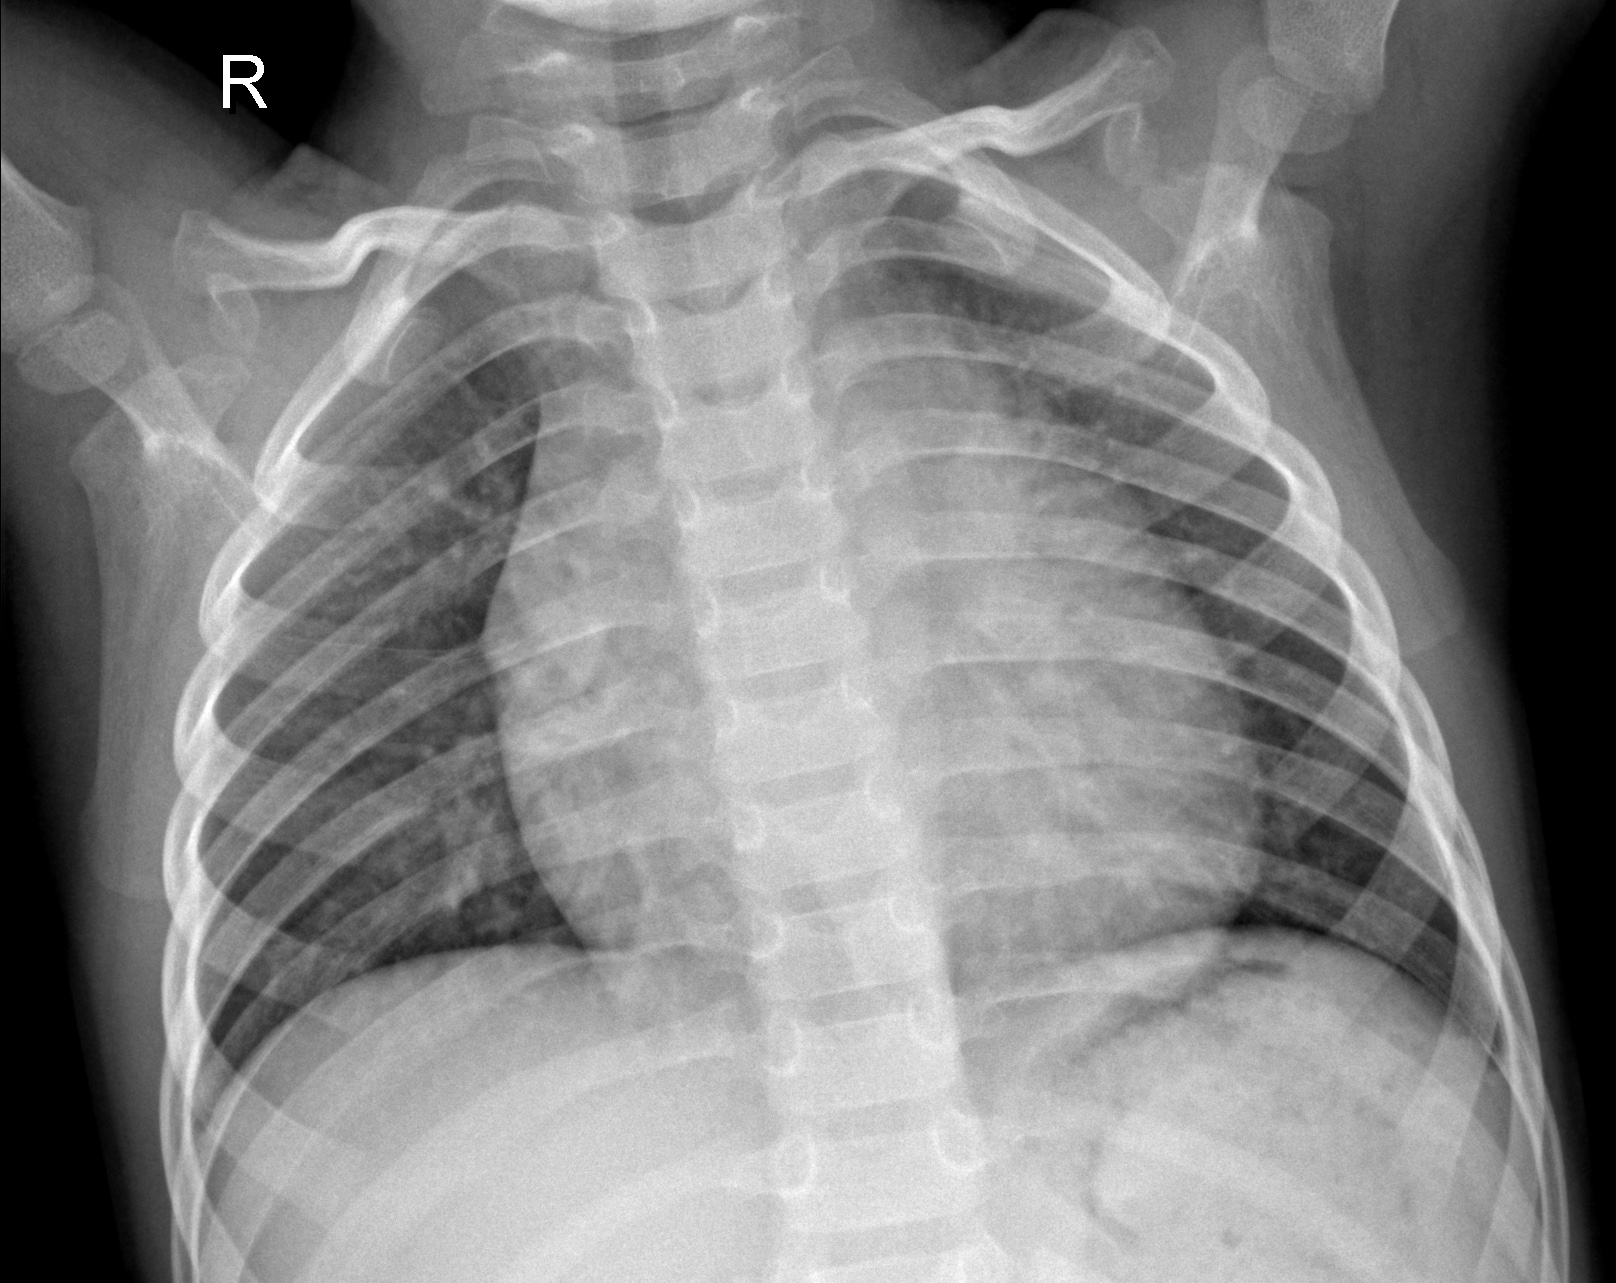
Diagnosis: NORMAL